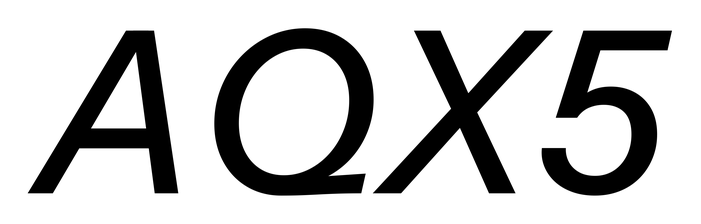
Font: InstrumentSans-Italic_Medium_Italic